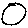
Label: circle